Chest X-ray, PA view. Patient: 77 years old, sex M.
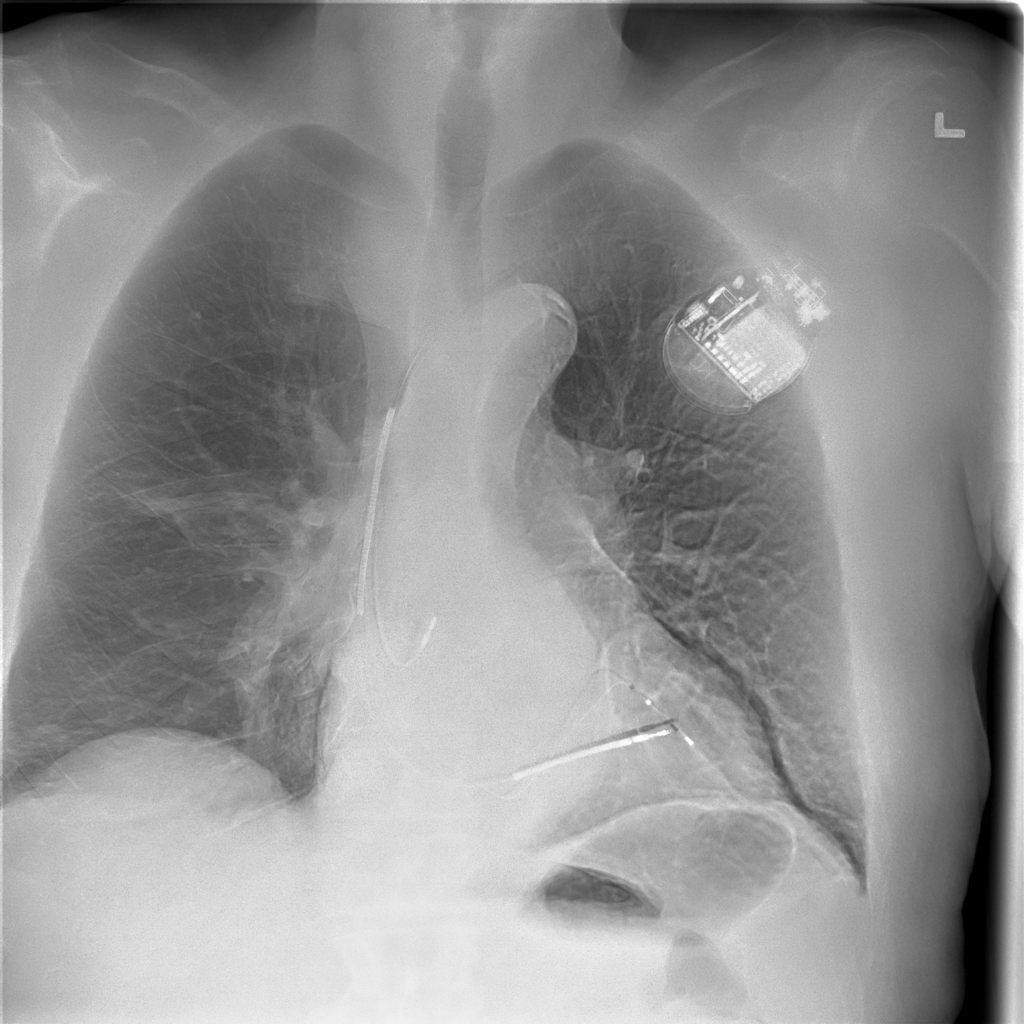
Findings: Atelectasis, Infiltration